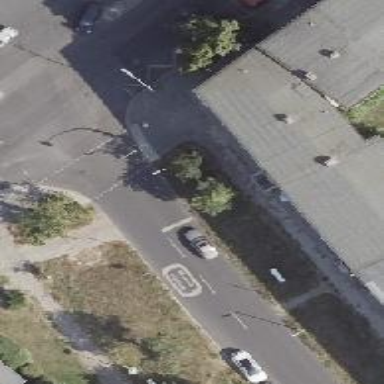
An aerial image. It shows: Road with traffic signals.